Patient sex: M
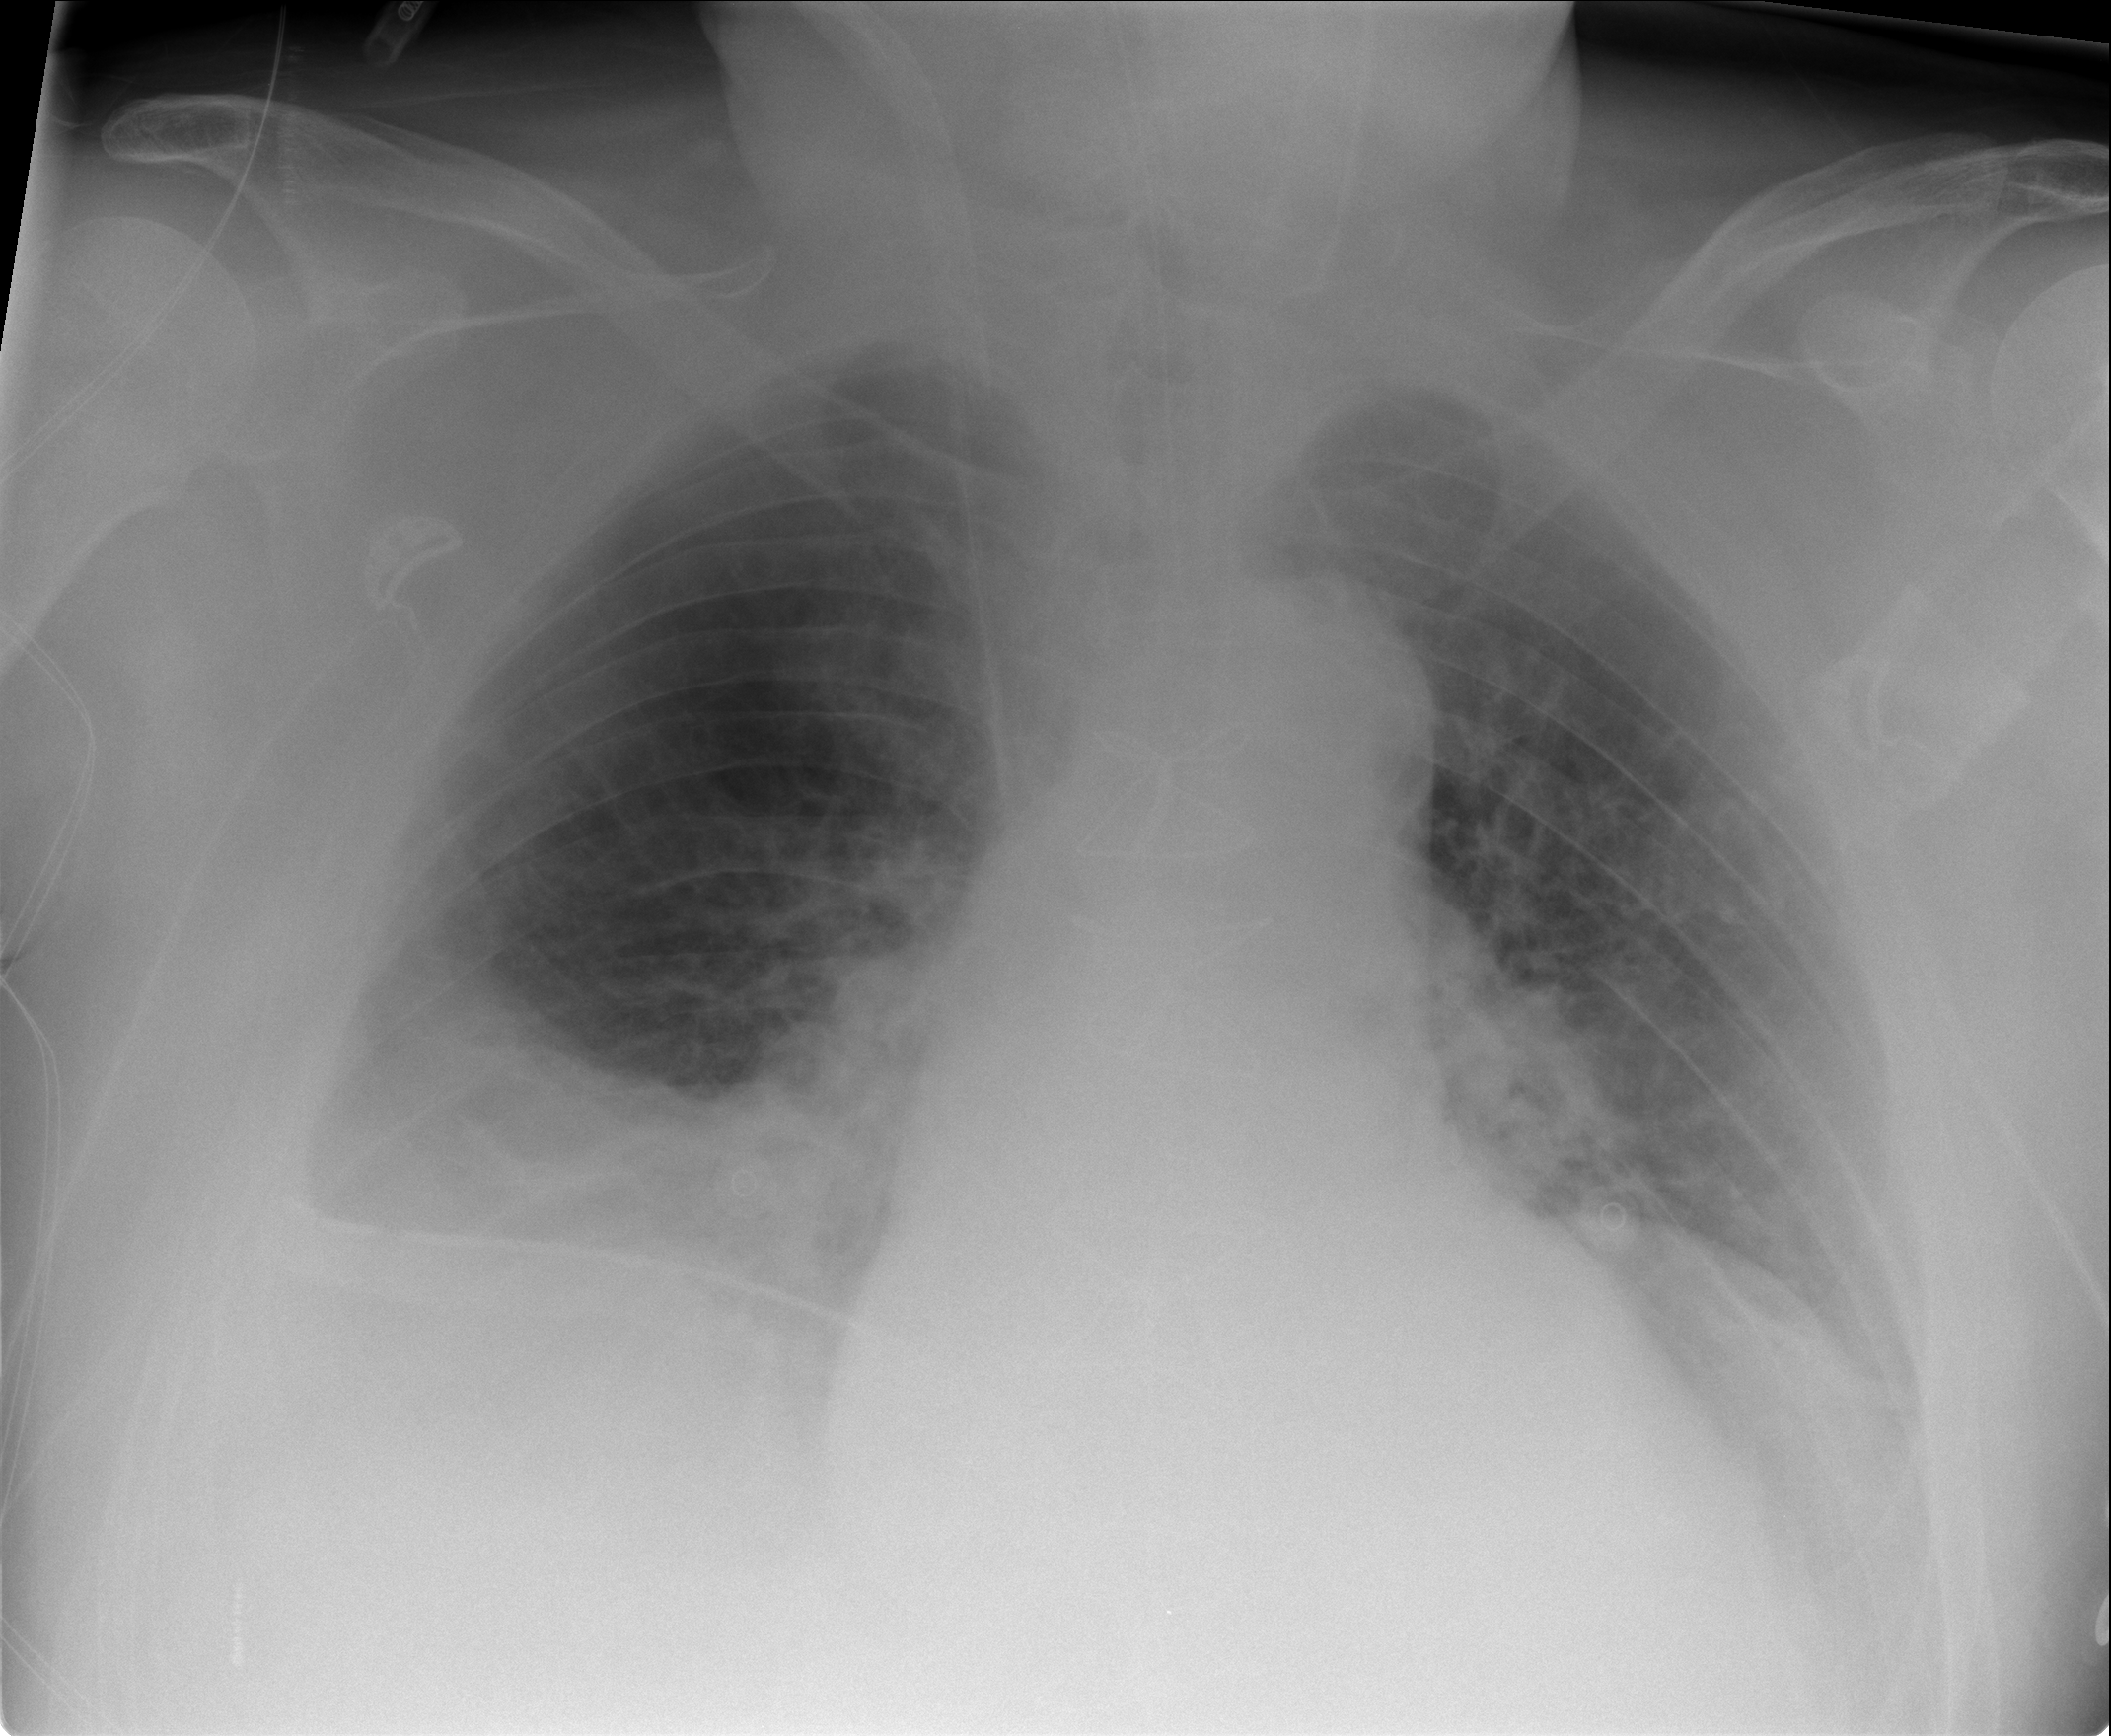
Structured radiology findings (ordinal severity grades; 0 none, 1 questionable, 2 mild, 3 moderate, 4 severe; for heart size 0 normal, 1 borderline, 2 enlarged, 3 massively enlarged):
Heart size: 0
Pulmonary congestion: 0
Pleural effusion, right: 2
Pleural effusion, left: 1
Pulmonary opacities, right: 2
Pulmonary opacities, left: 0
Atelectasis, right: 3
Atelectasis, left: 2